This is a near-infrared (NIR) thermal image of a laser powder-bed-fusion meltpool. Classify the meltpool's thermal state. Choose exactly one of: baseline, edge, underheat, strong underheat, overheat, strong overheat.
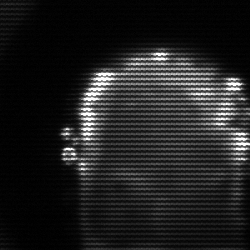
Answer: baseline